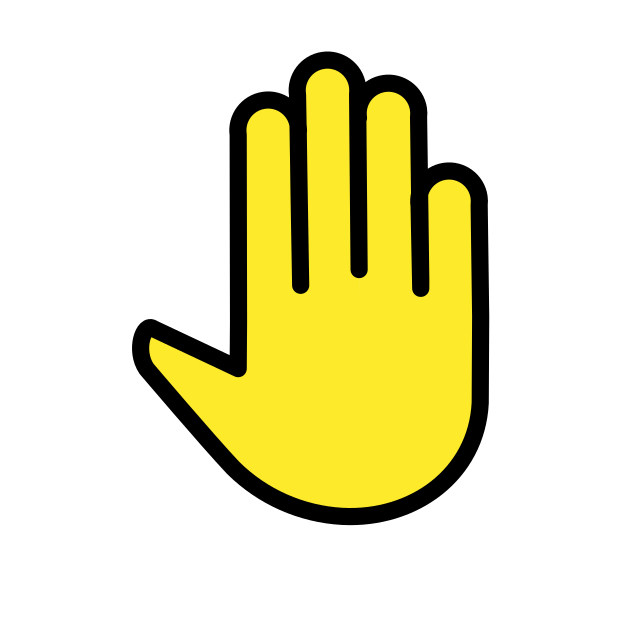
Emoji: 🤚
Name: raised back of hand
Unicode: 0x1f91a